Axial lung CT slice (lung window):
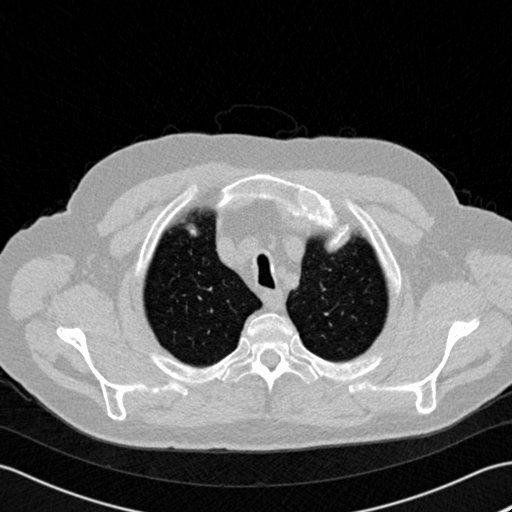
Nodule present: no